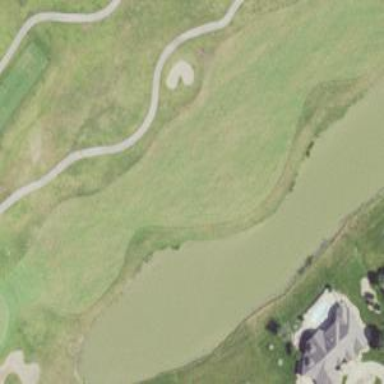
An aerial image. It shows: View of golf hole.